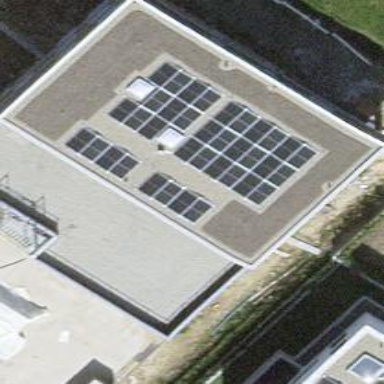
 consisting of solar photovoltaic panels."